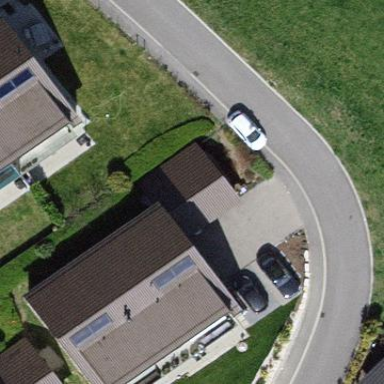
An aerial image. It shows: Simple house.